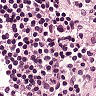
Metastatic tissue present: no